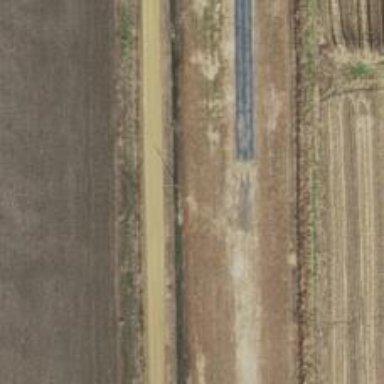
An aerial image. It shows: Asphalt runway at the airport.